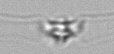
Label: Chaetoceros_didymus